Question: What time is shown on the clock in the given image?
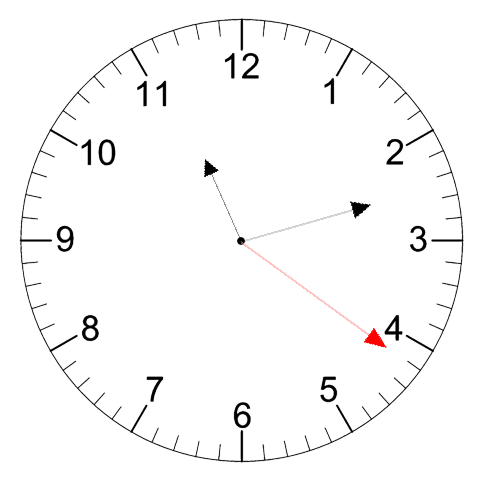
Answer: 11:12:21